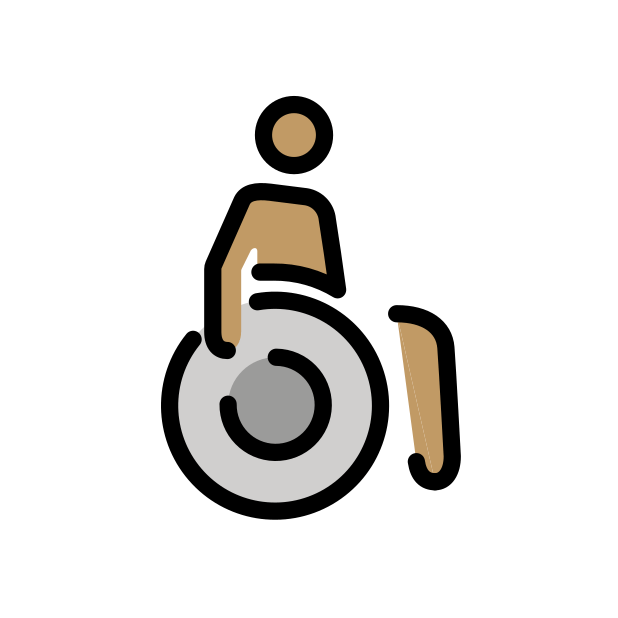
man in manual wheelchair: medium skin tone